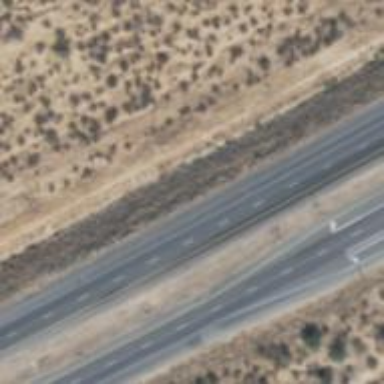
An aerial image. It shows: Primary highway with expressway characteristics.